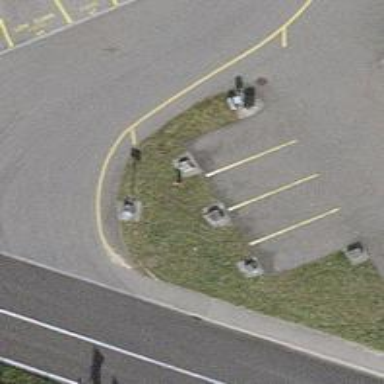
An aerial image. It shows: Parking area.